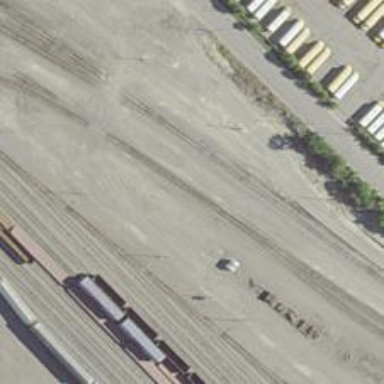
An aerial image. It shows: Railway yard.